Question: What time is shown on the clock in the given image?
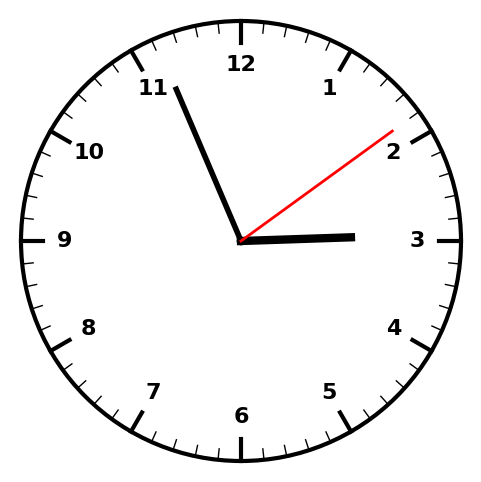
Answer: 02:56:09